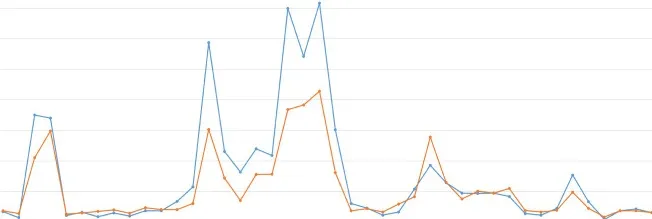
Laboratory values. X-axis represents the date, the blue line represents alanine aminotransferase (ALT),the orange one represents aspartate aminotransferase (AST).
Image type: chart (chart)